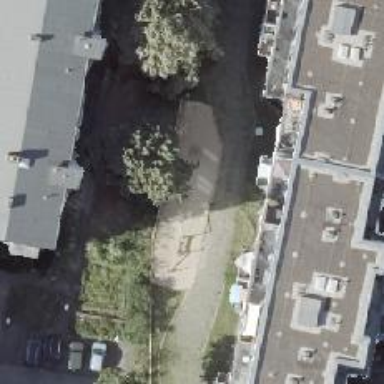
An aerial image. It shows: Playground area for leisure land.